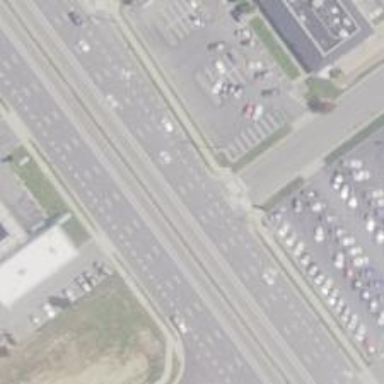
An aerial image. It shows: Asphalt trunk highway classified as expressway.